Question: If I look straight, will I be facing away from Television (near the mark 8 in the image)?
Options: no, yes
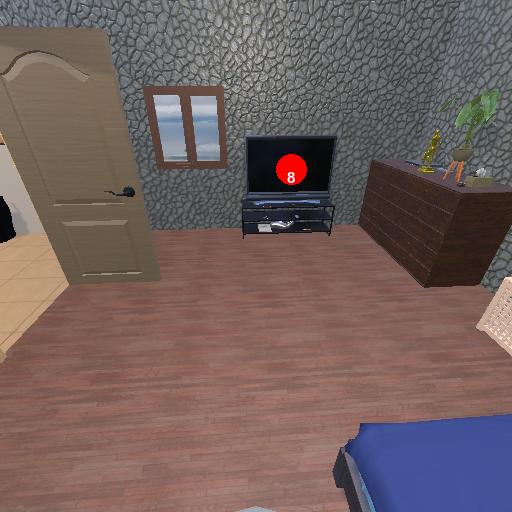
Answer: no